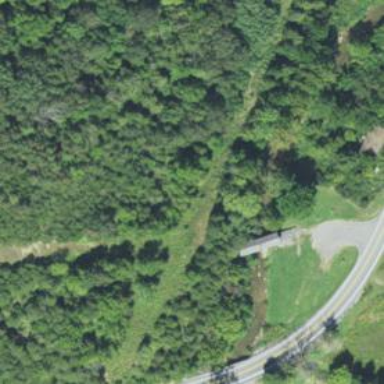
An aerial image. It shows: Covered footway bridge.